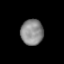
Tissue: lung
Cell type: Fibroblasts
Senescence score: 0.7464
Nuclear area (px): 562
Mean DAPI intensity: 139.724